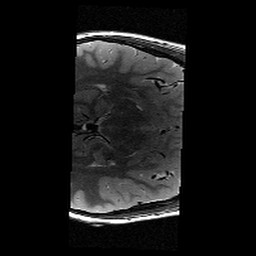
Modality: T2w
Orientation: axial
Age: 11
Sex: male
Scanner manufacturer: siemens
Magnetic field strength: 3 T
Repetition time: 9.23 s
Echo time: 0.067 s